Question: I am using the latest version of HighCharts to build a chart with multiple trends. By default HighCharts increases the thickness / lineWidth of a line when the user's mouse hovers over it. Because I could have ~10 trends on the chart I would like to remove this feature, meaning that the thickness of the line does not change on hover.
<URL>
I believe I need to set this in the plotOptions{} section. I have tried adding the following without success:
'''
plotOptions: {
series: {
mouseOver: {
lineWidth: 2
}
},
marker: {
enabled: false,
states: {
hover: {
lineWidth: 2
}
}
}
},
'''
I would, however, like to retain the marker that denotes where the mouse of positioned:

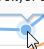
Answer: Make this below change (Set the 'states' mouseover to disabled state)
'''
plotOptions: {
series: {
lineWidth: 2,
states: {
hover: {
enabled: false
}
}
},
'''
<URL>
---
In that case make lineWidth: 1 for hover
'''
plotOptions: {
series: {
lineWidth: 2,
states: {
hover: {
lineWidth: 1
}
}
'''
<URL>